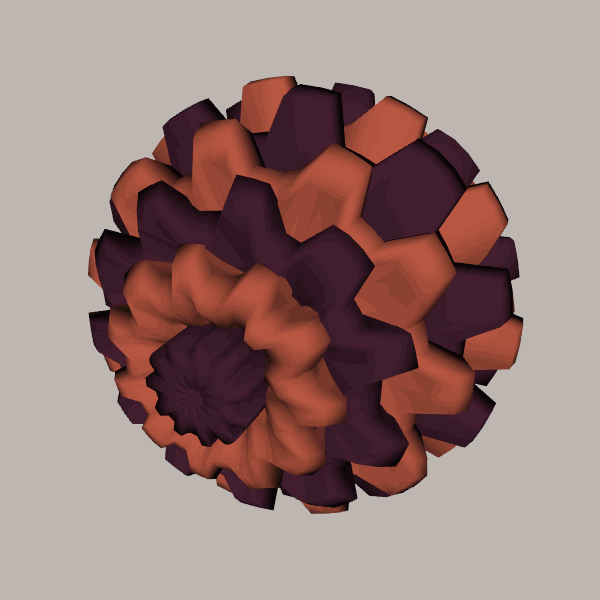
Background: light